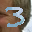
Label: 3